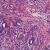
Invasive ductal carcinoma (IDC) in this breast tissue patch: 1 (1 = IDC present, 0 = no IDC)